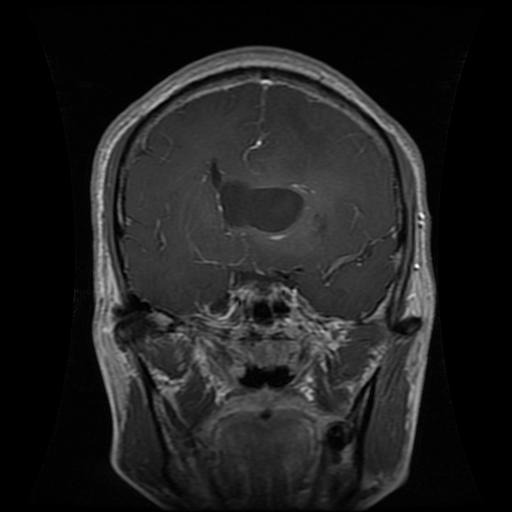
Label: glioma